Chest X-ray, AP view. Patient: 59 years old, sex M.
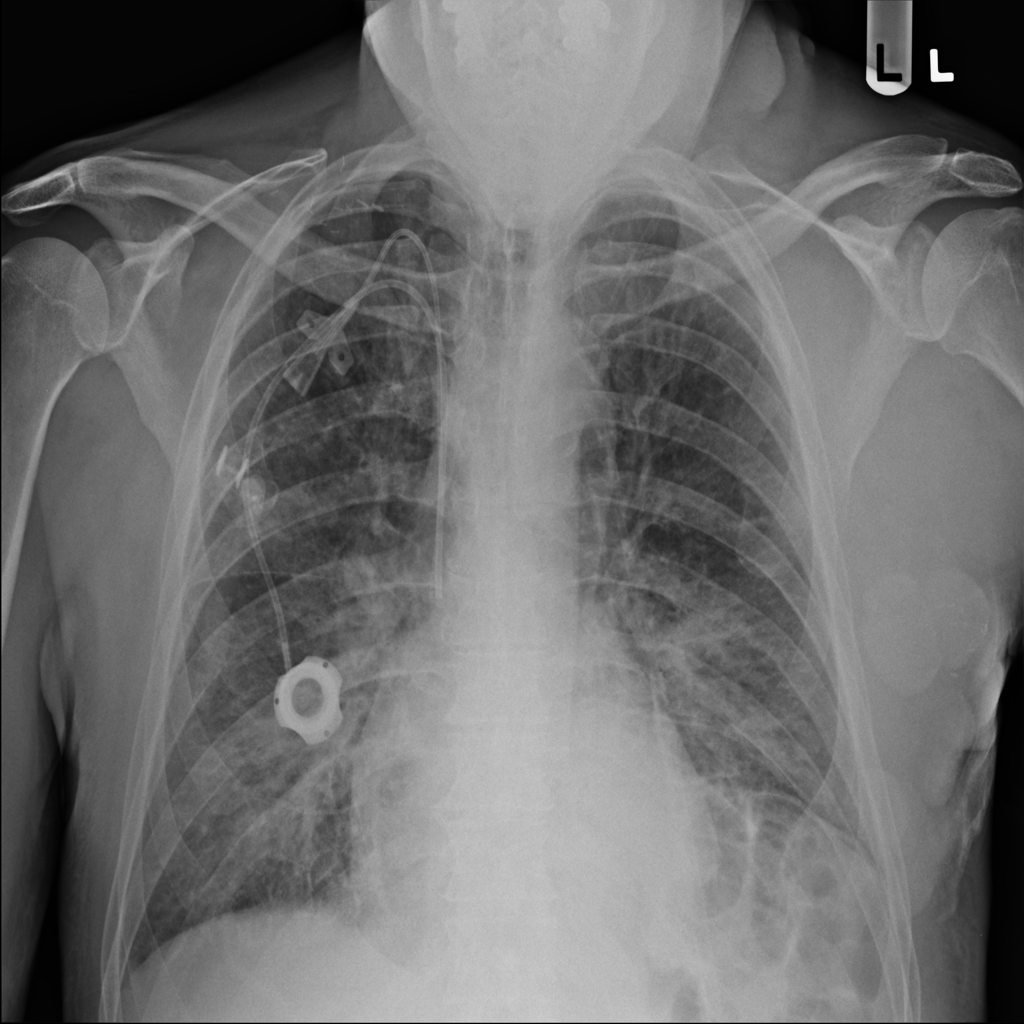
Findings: Consolidation, Mass